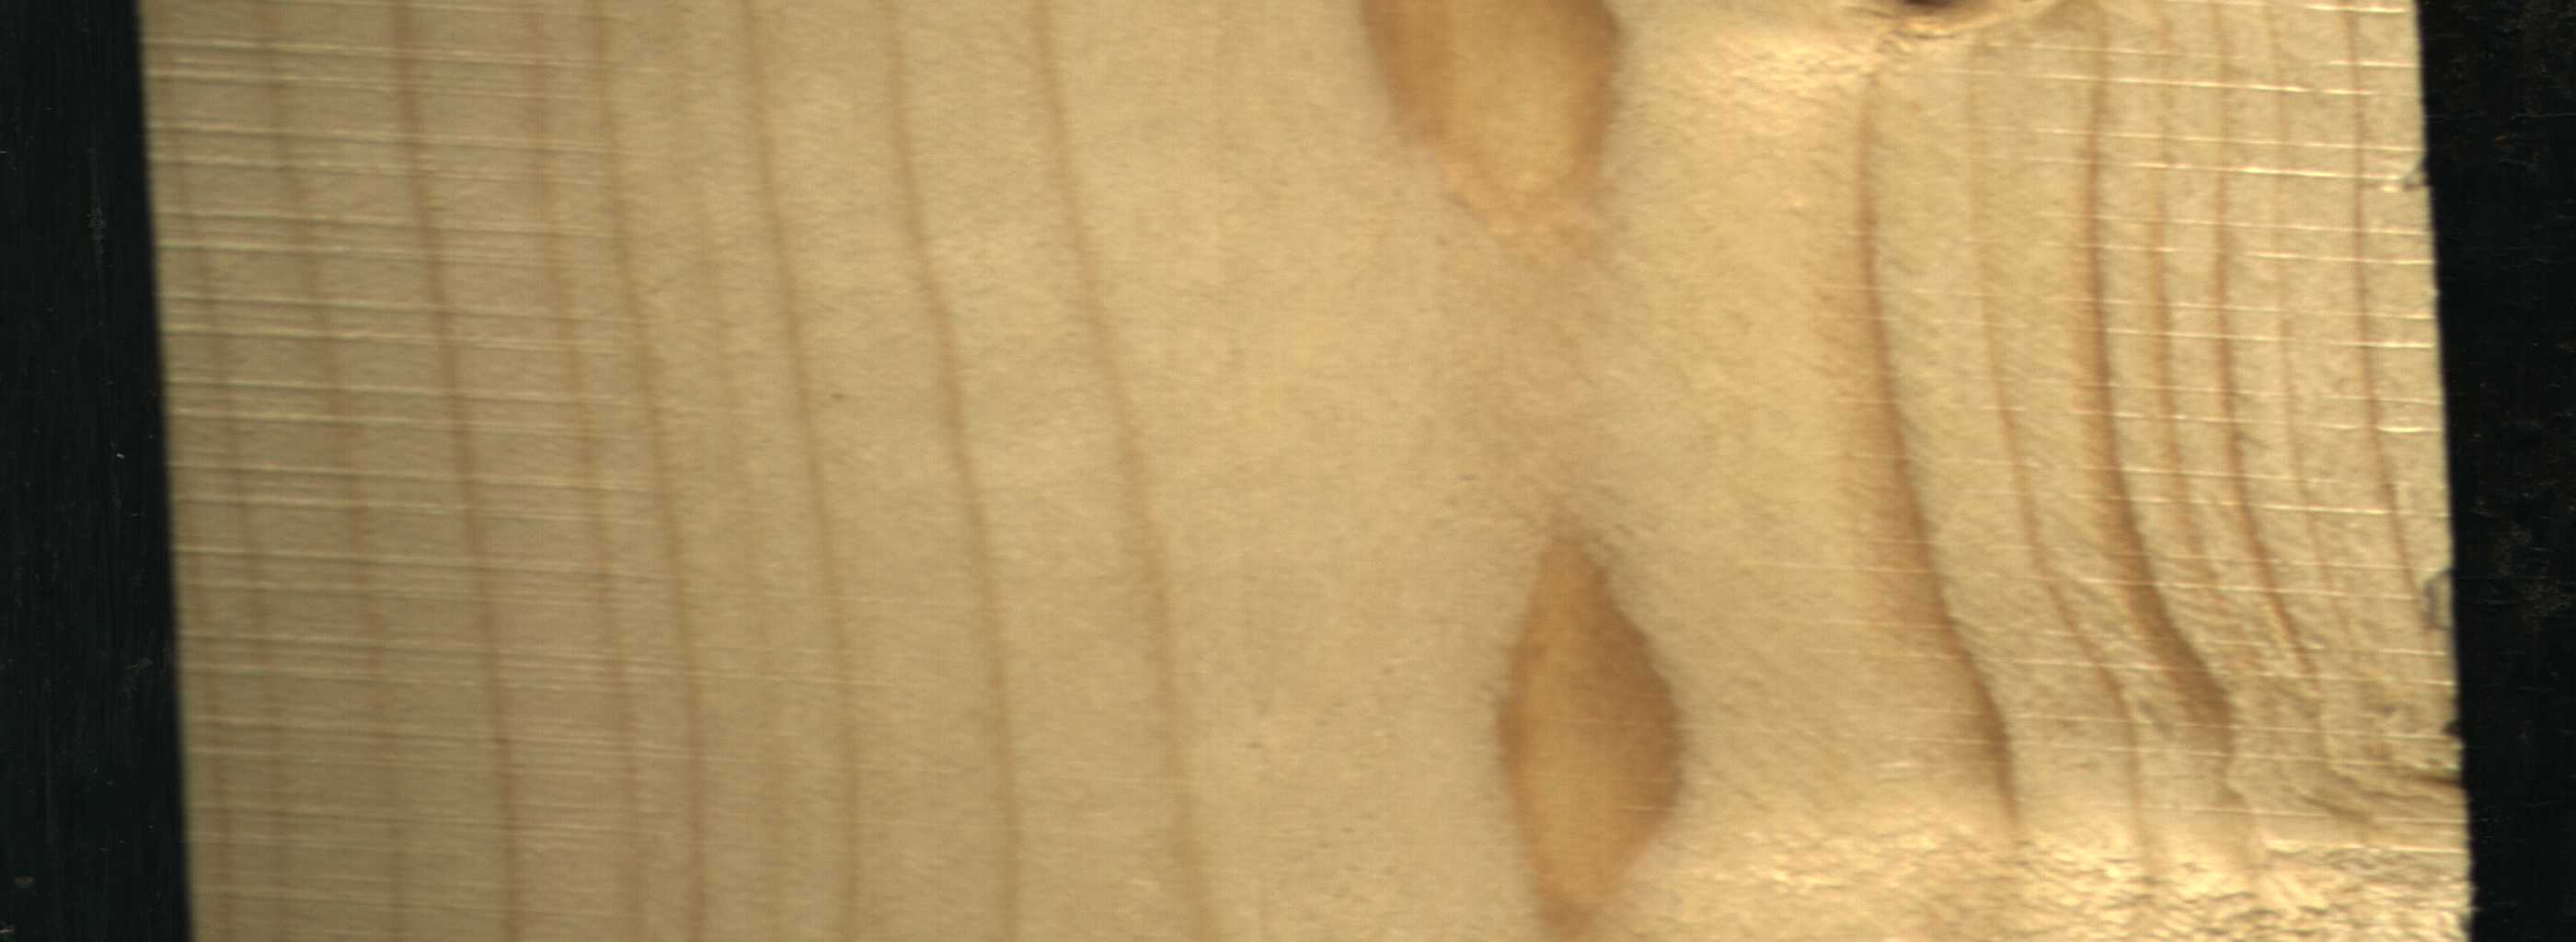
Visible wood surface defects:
Live_Knot